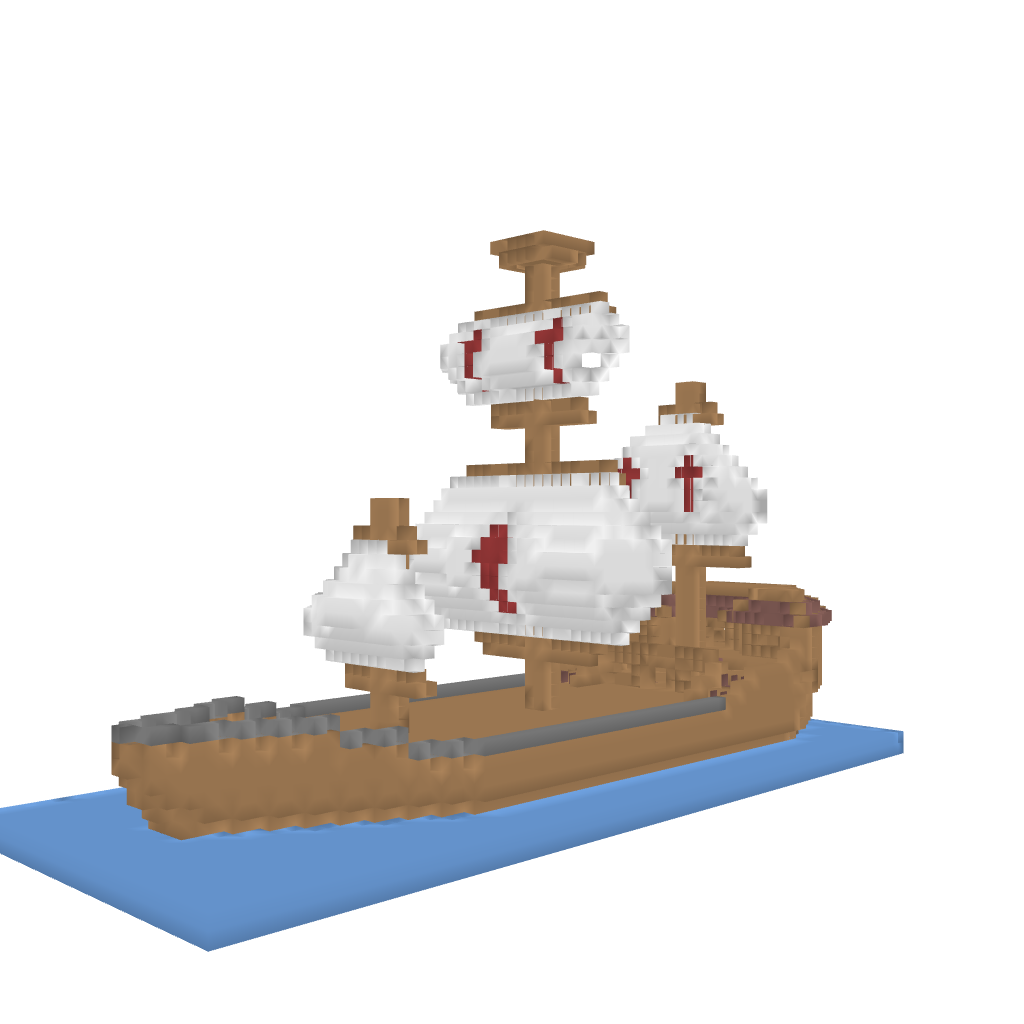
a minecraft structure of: The ship of the Templars high quality